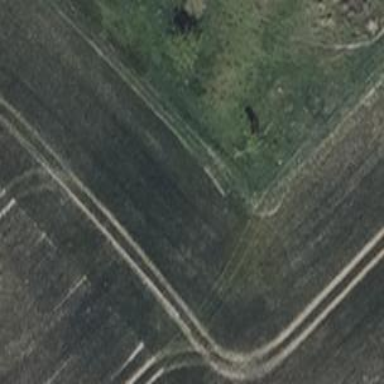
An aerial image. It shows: Hunting stand.